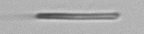
Label: fiber